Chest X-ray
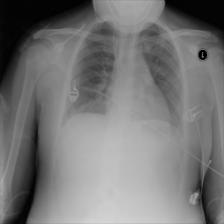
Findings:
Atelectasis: negative
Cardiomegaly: negative
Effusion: negative
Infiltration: negative
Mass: negative
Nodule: negative
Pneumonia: negative
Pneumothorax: negative
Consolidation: negative
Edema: negative
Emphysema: negative
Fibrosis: negative
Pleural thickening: negative
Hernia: negative